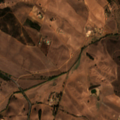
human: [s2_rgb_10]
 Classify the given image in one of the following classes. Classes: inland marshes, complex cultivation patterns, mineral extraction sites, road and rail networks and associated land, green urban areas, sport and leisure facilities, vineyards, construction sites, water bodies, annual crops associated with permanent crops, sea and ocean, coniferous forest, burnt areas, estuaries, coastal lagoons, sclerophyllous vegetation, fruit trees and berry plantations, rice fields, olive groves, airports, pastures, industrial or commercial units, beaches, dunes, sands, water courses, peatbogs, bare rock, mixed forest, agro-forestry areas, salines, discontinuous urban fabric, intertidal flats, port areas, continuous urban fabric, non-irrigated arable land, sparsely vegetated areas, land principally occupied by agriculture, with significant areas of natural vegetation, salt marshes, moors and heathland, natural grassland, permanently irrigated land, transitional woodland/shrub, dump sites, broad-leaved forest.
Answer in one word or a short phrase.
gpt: non-irrigated arable land, pastures, land principally occupied by agriculture, with significant areas of natural vegetation, transitional woodland/shrub